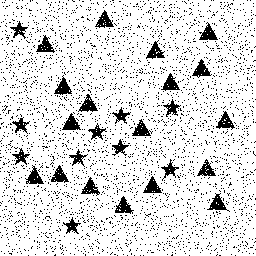
Squares: 0
Triangles: 18
Stars: 10
Total shapes: 28